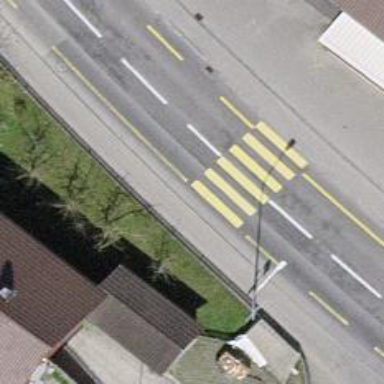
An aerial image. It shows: Uncontrolled zebra crossing with zebra markings.